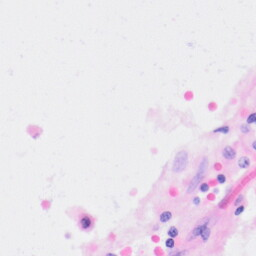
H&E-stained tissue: Kidney